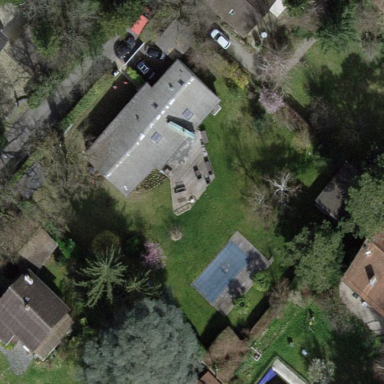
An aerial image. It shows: Garden enclosed by fence.